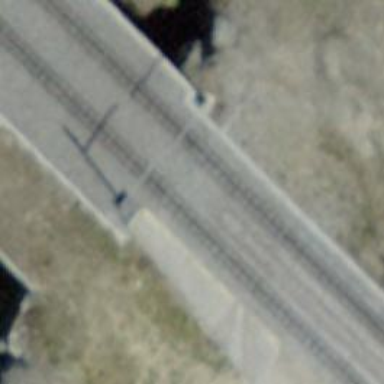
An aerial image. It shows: Narrow-gauge railway bridge with contact line electrification.